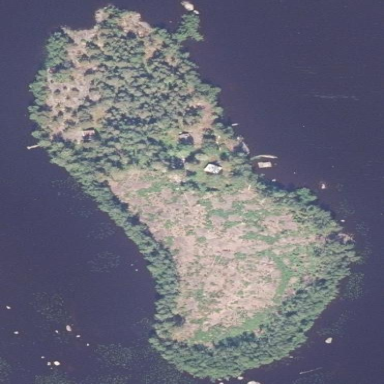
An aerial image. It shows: Islet surrounded by woodland.